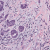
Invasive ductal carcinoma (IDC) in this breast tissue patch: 0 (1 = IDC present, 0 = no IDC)